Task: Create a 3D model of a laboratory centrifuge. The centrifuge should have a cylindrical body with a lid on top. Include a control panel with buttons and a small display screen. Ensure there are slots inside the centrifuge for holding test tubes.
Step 633:
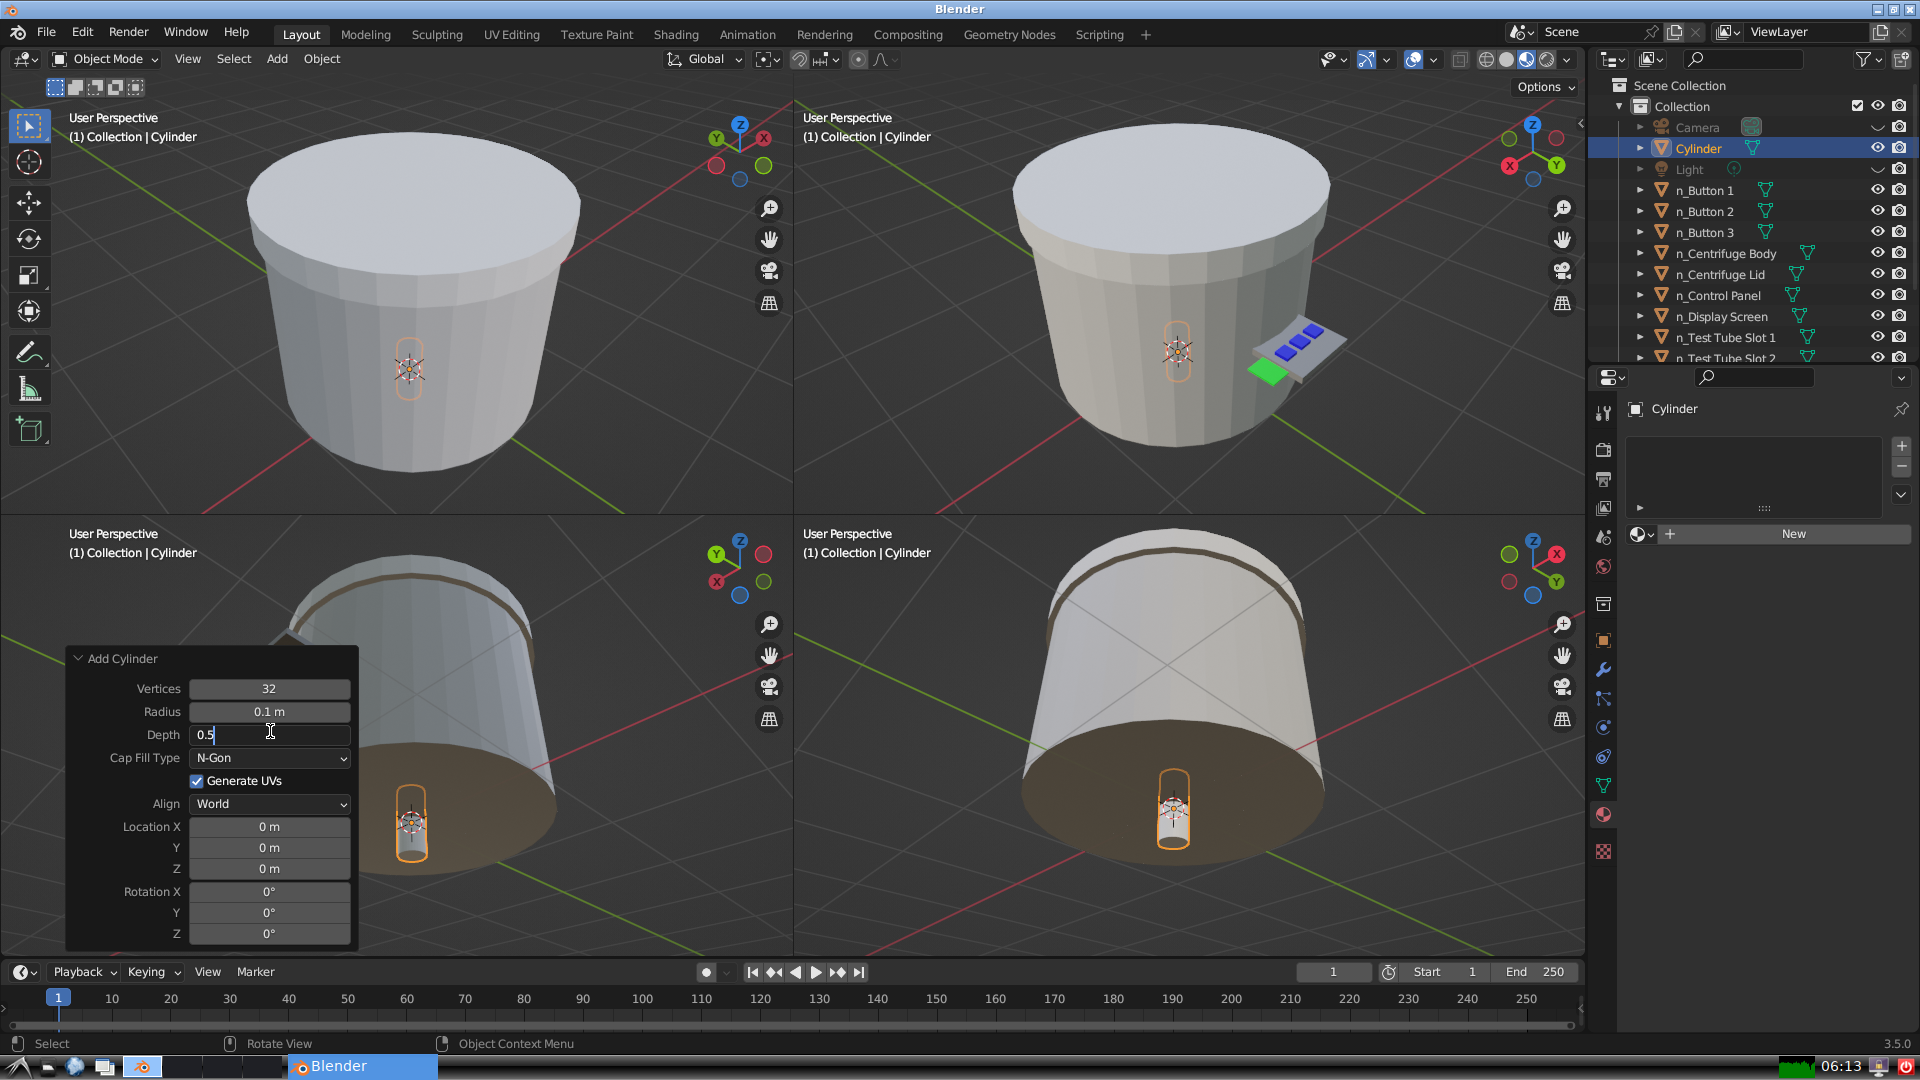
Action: {"key_press": ['Return']}